Interaction volume radius: 5 \u00c5
Interaction volume height: 30 \u00c5
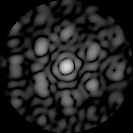
Disorder parameter: 0.7001